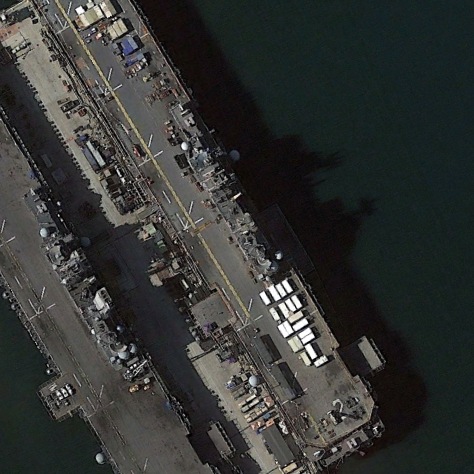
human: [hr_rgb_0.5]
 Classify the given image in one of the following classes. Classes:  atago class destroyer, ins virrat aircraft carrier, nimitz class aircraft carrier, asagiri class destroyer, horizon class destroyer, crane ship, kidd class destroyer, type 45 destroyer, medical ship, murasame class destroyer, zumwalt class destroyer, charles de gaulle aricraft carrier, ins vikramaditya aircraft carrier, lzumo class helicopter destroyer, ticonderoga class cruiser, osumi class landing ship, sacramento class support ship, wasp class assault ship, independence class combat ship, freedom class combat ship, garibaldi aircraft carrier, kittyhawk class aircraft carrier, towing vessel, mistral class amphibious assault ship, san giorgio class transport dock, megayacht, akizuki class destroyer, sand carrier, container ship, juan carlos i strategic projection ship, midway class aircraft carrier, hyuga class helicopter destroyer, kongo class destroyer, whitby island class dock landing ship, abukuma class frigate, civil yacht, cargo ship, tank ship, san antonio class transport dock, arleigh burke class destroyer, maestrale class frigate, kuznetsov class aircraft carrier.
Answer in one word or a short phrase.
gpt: Wasp class assault ship